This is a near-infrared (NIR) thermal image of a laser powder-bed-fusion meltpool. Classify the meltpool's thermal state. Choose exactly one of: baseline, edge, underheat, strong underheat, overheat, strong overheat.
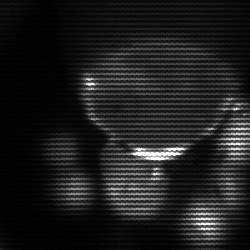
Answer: edge